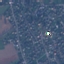
Land use / land cover class: Residential